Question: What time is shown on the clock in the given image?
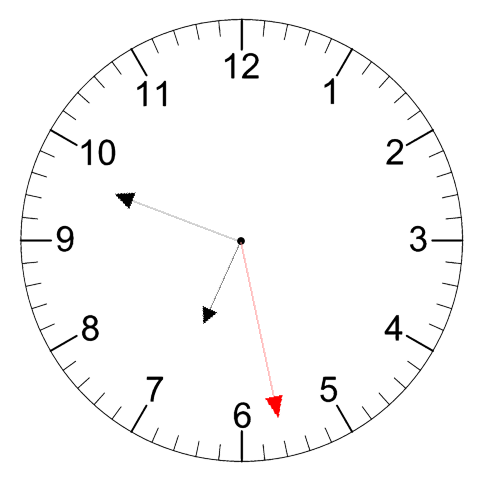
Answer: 06:48:28